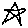
Label: star